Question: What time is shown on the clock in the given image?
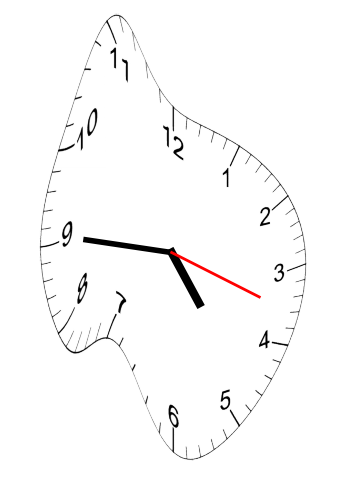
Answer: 04:45:18